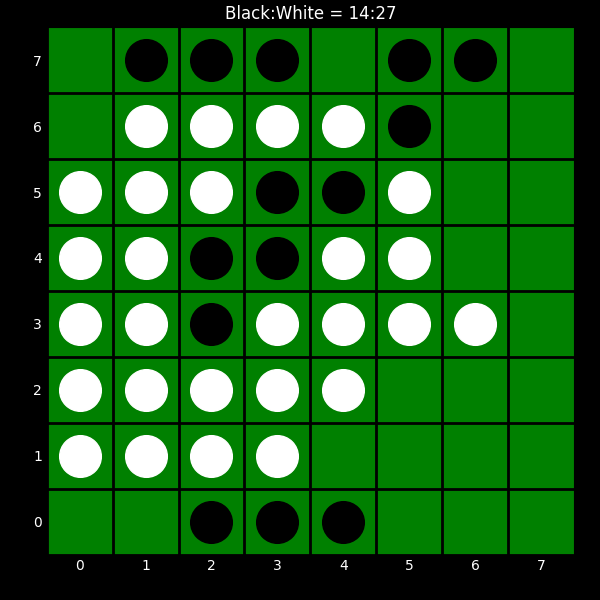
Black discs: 14
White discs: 27